Question: In WPF when using a DataGrid, I have an Image and various text fields. When I select a row, the selection looks ugly because the text cell heights are the same size as each other but are different to the image which is dynamic depending on the width of the image's grid column width.
In otherwords, the blue background colour that you get upon selection is quite large on the image cell as it is for the others as I show in the image below:

The DataGrid is just being constructed right now so it is very simple. I am just not sure of the easiest, cleanest, minimal code approach (if there is such a thing with WPF!). Here is the xaml for it so far:
'''
<DataGrid Margin="10,52,10,10" IsReadOnly="True" AutoGenerateColumns="False" Name="MainGrid" ItemsSource="{Binding CurrentData}" GridLinesVisibility="Horizontal" HorizontalGridLinesBrush="#FFBFBFBF" VerticalGridLinesBrush="White" >
<DataGrid.Columns>
<DataGridTemplateColumn Header="Image" Width="SizeToCells" IsReadOnly="True">
<DataGridTemplateColumn.CellTemplate>
<DataTemplate>
<Image Source="{Binding Picture}" RenderOptions.BitmapScalingMode="HighQuality" />
</DataTemplate>
</DataGridTemplateColumn.CellTemplate>
</DataGridTemplateColumn>
<DataGridTextColumn Header="SKU" Binding="{Binding SKU}" />
...
...
<DataGridTextColumn Header="Product Name" Binding="{Binding Label}" />
</DataGrid.Columns>
</DataGrid>
'''
So, over to the WPF gurus. I have hunted high and low and haven't found something that seems to do it.
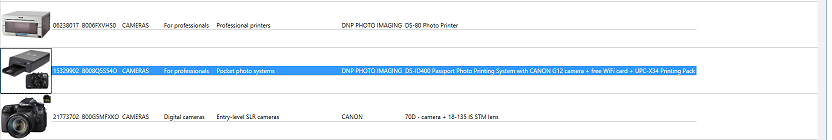
Answer: It would appear I found the solution. It was quite simple really, as I simply used DataGridTemplateColumn for each text field and put a TextBlock inside. This resolved the selection and the selection effect filled the whole cell due to the way the TextBlock filled the available space. I used VerticalAlignment to center the text and then it looked much much better as shown below:

For completion, here is the xaml:
'''
<DataGrid Margin="10,52,10,10" IsReadOnly="True" AutoGenerateColumns="False" Name="MainGrid" ItemsSource="{Binding CurrentData}" GridLinesVisibility="Horizontal" HorizontalGridLinesBrush="#FFBFBFBF" VerticalGridLinesBrush="White">
<DataGrid.Columns>
<DataGridTemplateColumn Header="Image" Width="SizeToCells" IsReadOnly="True">
<DataGridTemplateColumn.CellTemplate>
<DataTemplate>
<Image Source="{Binding Picture}" RenderOptions.BitmapScalingMode="HighQuality" />
</DataTemplate>
</DataGridTemplateColumn.CellTemplate>
</DataGridTemplateColumn>
<DataGridTemplateColumn Header="SKU" Width="SizeToCells" IsReadOnly="True">
<DataGridTemplateColumn.CellTemplate>
<DataTemplate>
<TextBlock Text="{Binding SKU}" VerticalAlignment="Center"/>
</DataTemplate>
</DataGridTemplateColumn.CellTemplate>
</DataGridTemplateColumn>
...
...
<DataGridTemplateColumn Header="Label" Width="SizeToCells" IsReadOnly="True">
<DataGridTemplateColumn.CellTemplate>
<DataTemplate>
<TextBlock Text="{Binding Label}" VerticalAlignment="Center"/>
</DataTemplate>
</DataGridTemplateColumn.CellTemplate>
</DataGridTemplateColumn>
</DataGrid.Columns>
</DataGrid>
'''
There is probably a much better way using styling and what not but this worked quite nicely without any code behind. Simples!?